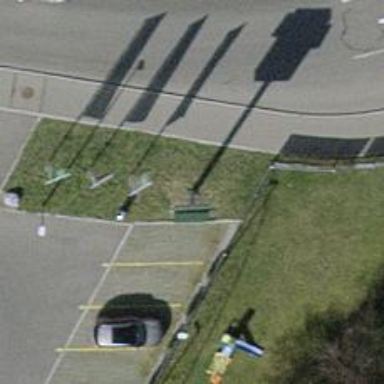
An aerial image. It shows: Advertising man-made object.